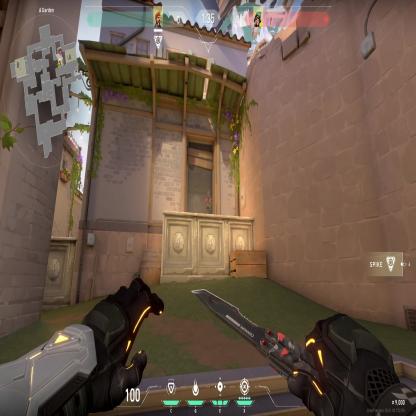
Label: enemy